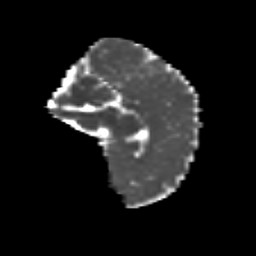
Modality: MD
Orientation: sagittal
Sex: female
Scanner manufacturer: siemens
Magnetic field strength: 3 T
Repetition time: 5 s
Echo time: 0.071 s